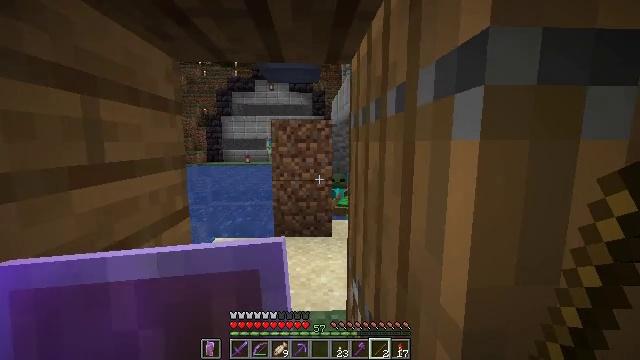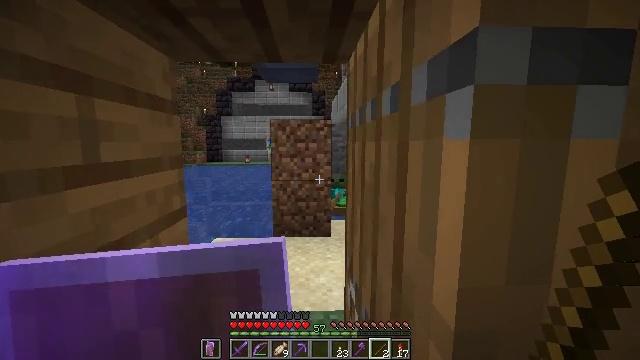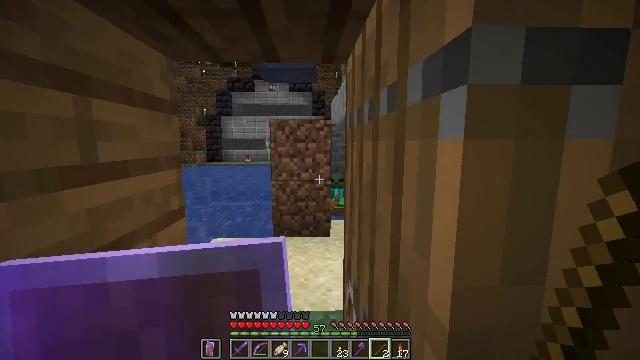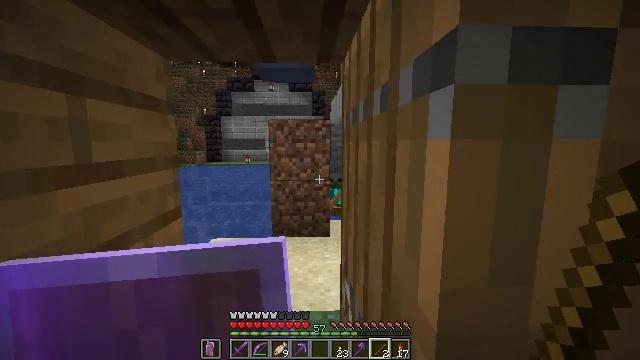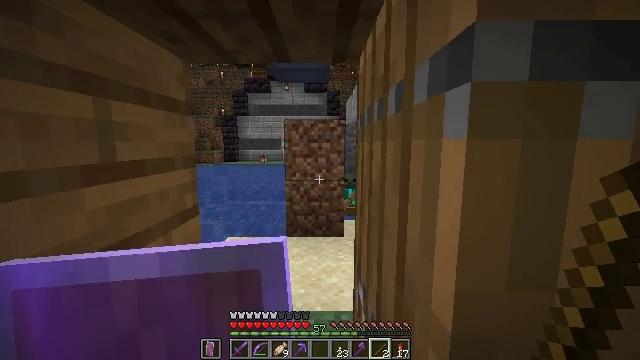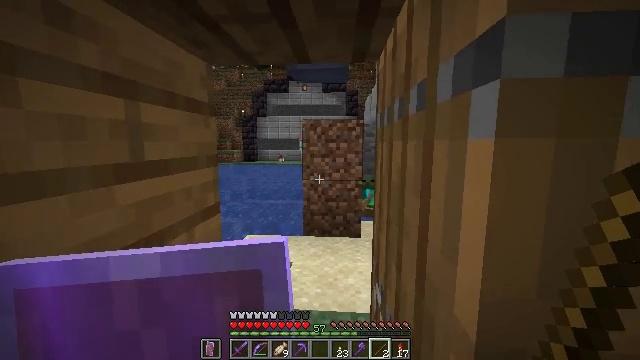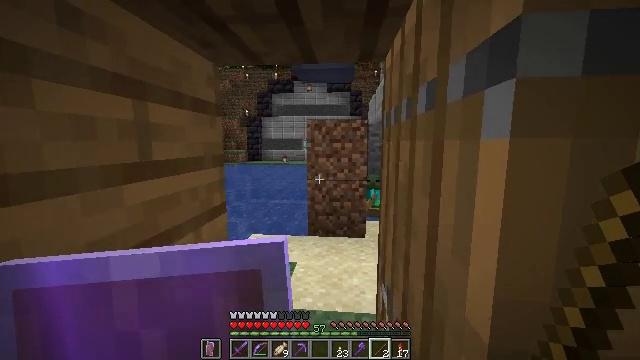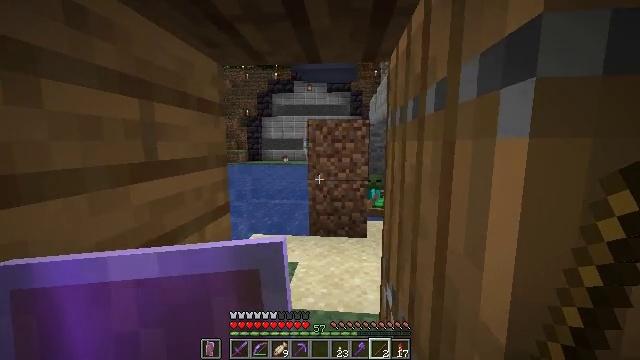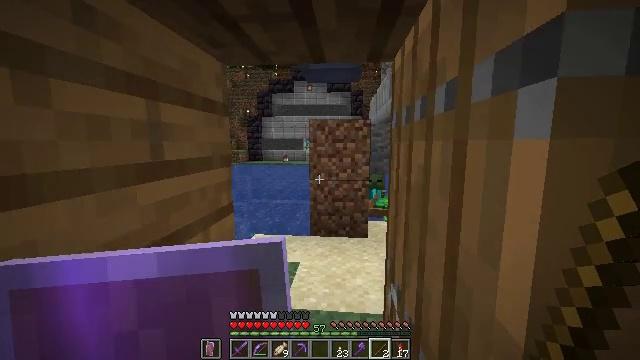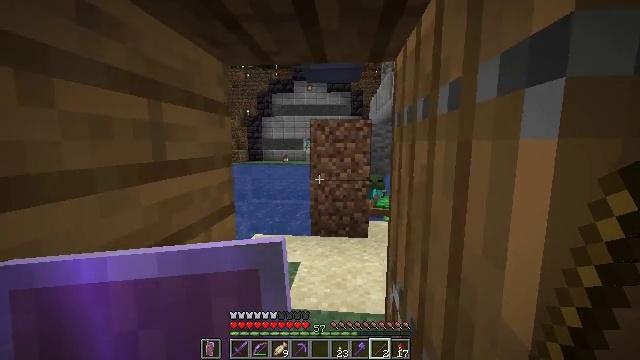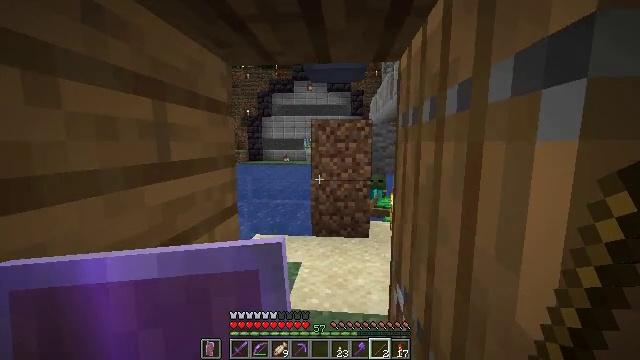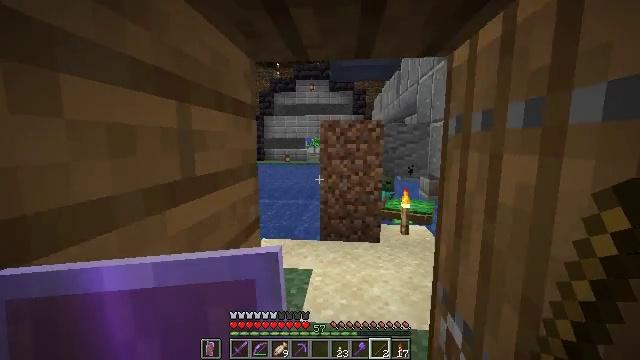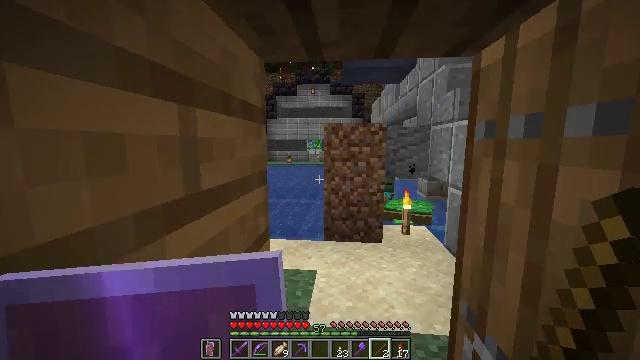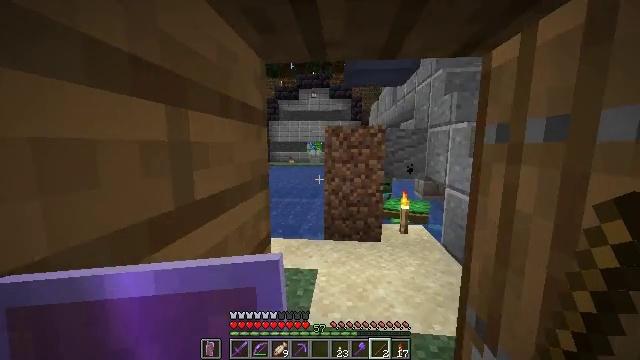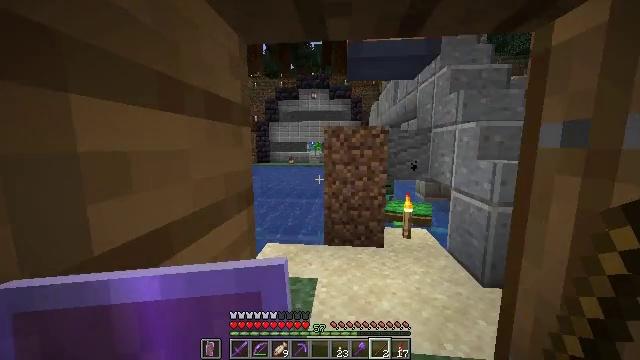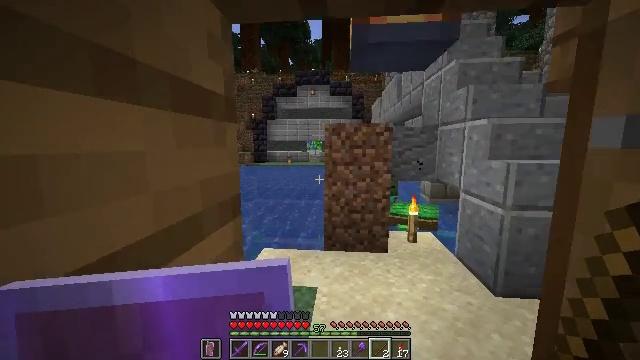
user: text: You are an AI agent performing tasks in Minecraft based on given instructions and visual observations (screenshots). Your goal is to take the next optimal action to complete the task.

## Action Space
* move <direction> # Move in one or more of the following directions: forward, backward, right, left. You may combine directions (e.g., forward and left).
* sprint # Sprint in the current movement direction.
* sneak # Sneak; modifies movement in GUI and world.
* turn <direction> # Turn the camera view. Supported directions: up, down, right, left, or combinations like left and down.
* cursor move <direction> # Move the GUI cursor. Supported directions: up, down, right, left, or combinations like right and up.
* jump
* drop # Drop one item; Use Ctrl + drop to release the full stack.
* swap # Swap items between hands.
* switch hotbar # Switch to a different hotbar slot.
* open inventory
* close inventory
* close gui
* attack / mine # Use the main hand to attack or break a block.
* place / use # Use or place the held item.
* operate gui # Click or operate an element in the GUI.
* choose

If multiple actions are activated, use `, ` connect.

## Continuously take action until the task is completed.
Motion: motion action
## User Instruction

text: Collect the brown shulker box for storage.
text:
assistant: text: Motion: move forward, sprint
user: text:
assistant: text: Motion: move forward, sprint
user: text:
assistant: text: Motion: move forward, sprint
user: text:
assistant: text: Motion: move forward, sprint, turn left
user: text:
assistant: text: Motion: move forward, sprint, turn left
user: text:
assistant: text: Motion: move forward, sprint
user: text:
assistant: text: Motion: move forward, sprint
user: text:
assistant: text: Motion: move forward, sprint
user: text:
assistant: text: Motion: move forward, sprint
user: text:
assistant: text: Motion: move forward and move left, sprint
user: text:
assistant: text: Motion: move forward and move left, sprint
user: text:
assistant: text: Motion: move forward and move left, sprint
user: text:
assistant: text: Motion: move forward and move left, sprint
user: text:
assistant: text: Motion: move forward, sprint
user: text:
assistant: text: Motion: move forward, sprint
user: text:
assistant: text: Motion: move forward, sprint
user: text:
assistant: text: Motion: move forward, sprint
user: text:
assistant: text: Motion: move forward, sprint
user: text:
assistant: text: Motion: move forward, sprint
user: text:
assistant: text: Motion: move forward, sprint, turn right
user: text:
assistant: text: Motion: move forward, sprint, turn right
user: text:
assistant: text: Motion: move forward and move right, sprint, turn right and down
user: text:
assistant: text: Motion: move forward and move right, sprint, turn right and down
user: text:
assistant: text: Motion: move forward and move right, sprint
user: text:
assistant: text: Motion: move forward and move right, sprint
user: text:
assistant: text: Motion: move forward and move right, sprint, turn left
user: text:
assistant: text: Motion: move forward, sprint, turn left
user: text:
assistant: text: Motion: move forward, sprint, turn left
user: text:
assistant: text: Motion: move forward, sprint
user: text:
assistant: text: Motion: move forward, sprint